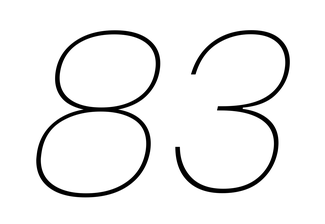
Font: Poppins-ThinItalic